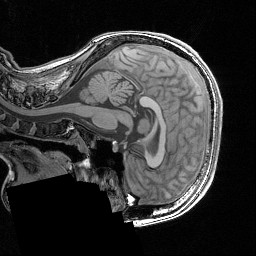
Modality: T1w
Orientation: sagittal
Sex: female
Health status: ill
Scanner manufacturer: siemens
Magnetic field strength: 3 T
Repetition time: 1.57 s
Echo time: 0.00342 s